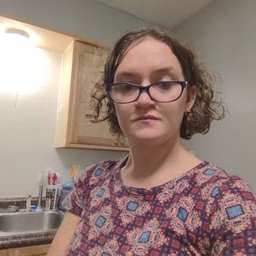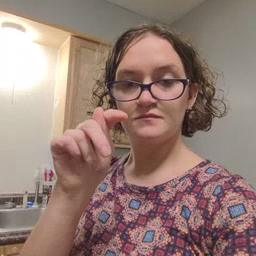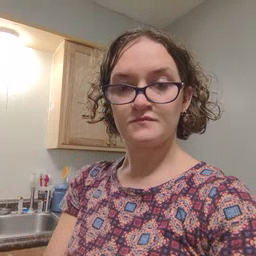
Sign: TV